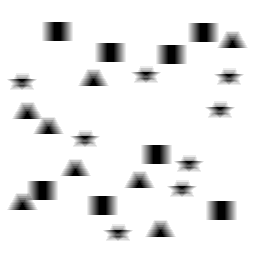
Squares: 8
Triangles: 8
Stars: 8
Total shapes: 24